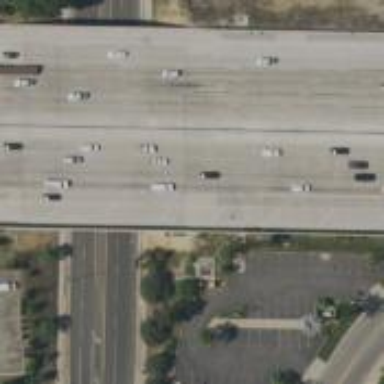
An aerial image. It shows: Motorway bridge.